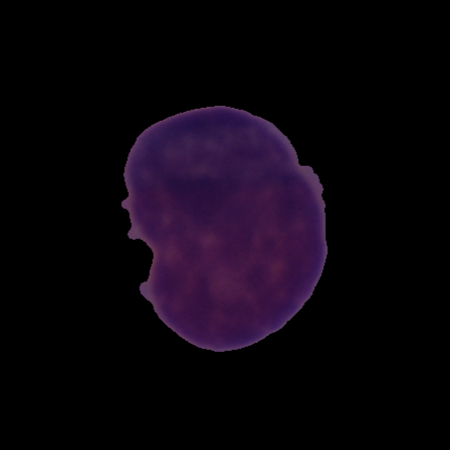
Label: cancer